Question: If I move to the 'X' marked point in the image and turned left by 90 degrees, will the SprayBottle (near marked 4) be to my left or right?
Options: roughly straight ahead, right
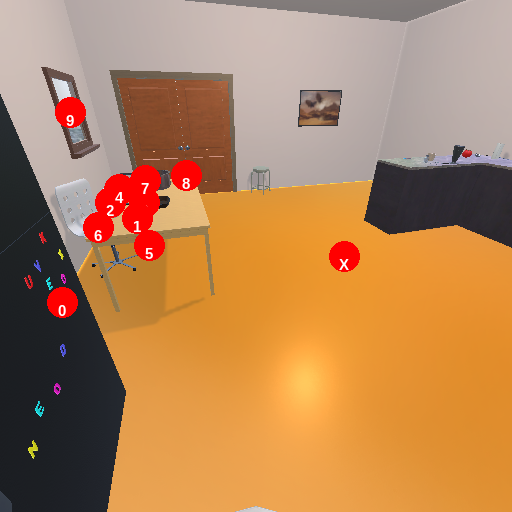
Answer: roughly straight ahead